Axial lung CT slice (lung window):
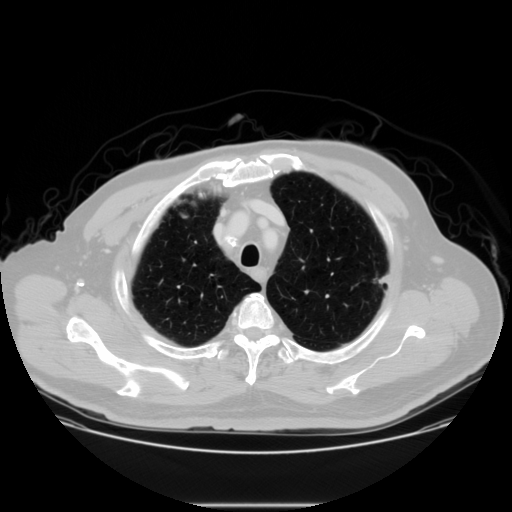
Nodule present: no